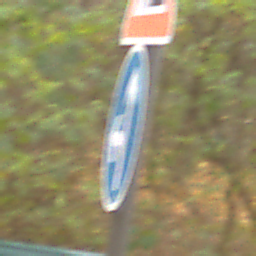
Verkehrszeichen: VorgeschriebeneFahrtrichtungGeradeausOderLinks
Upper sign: Arbeitsstelle
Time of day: Midday
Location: Outdoor (Nature)
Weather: Overcast
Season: NotSpecified
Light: Natural